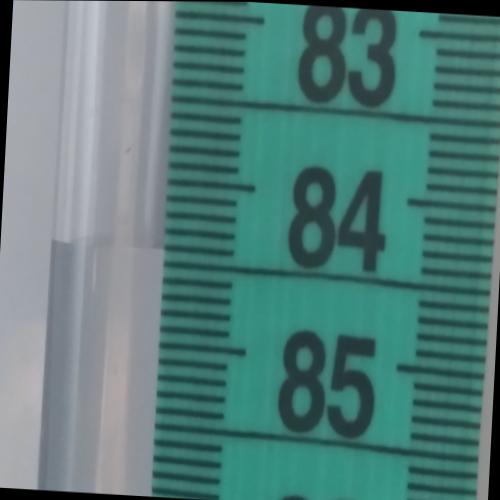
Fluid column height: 84.4 cm